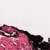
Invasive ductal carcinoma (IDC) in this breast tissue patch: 0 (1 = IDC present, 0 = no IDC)